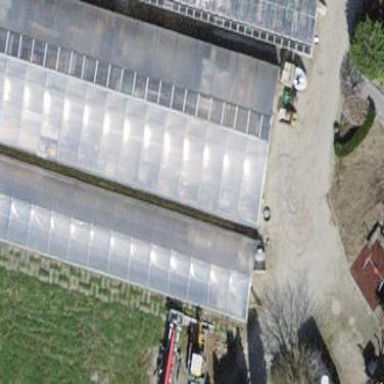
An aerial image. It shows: Greenhouse.